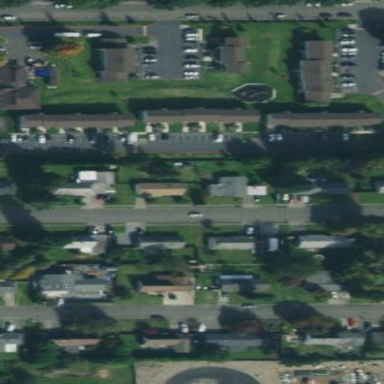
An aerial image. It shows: Residential area within neighborhood.